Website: bh-photo
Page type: address-validator
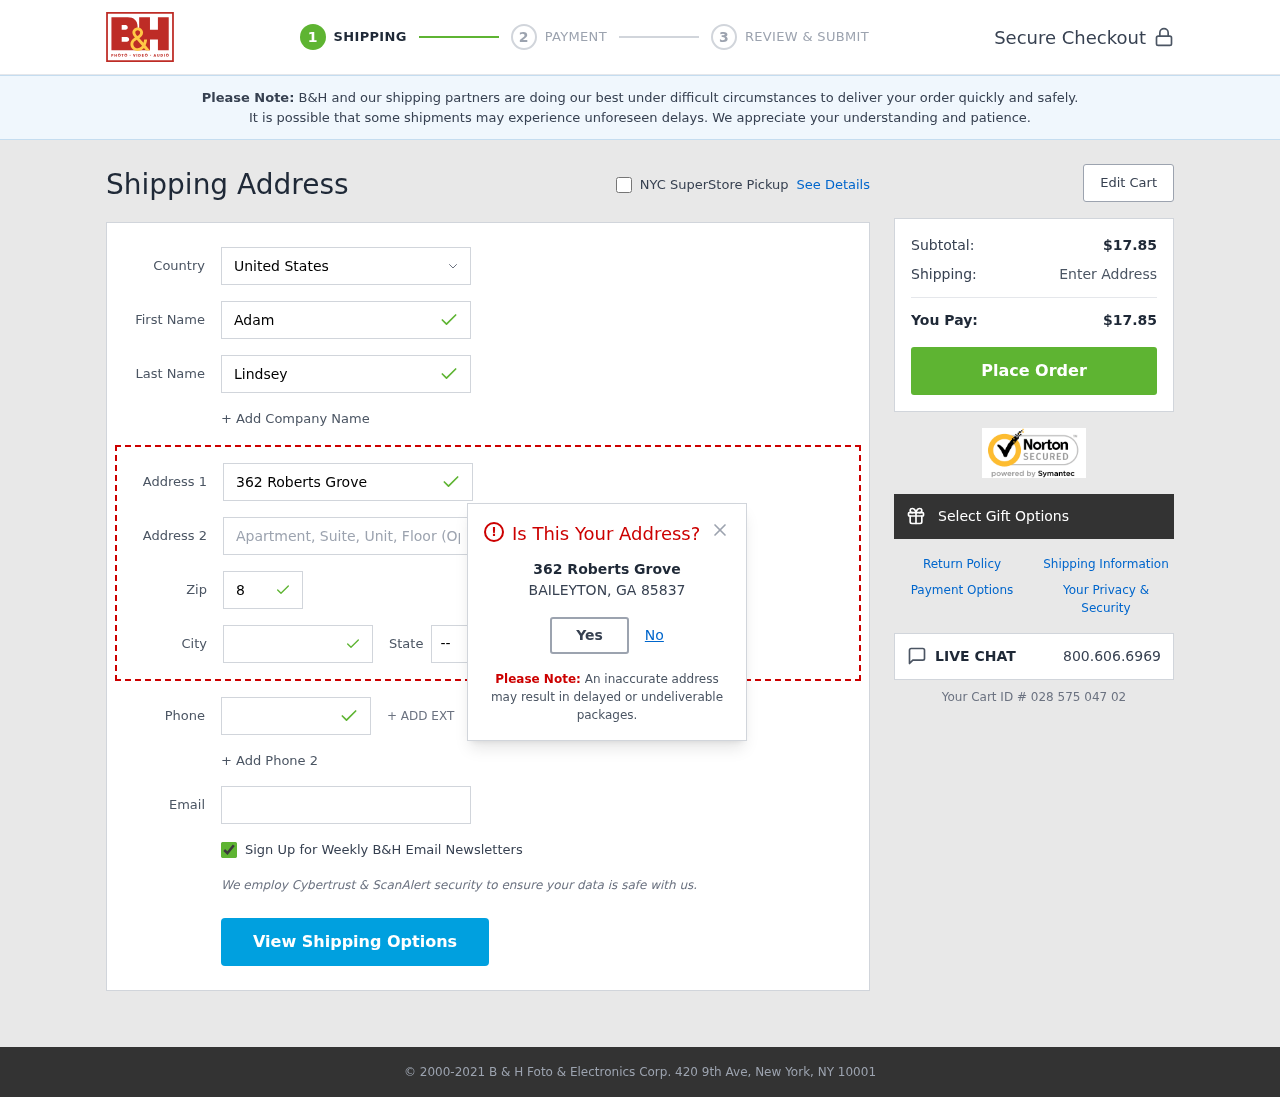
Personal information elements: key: PII_CITY
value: Baileyton
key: PII_COUNTRY
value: United States
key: PII_EMAIL
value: adam_lindsey@gmail.com
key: PII_FIRSTNAME
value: Adam
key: PII_LASTNAME
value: Lindsey
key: PII_PHONE
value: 5172084790
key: PII_POSTCODE
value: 85837
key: PII_STATE_ABBR
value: GA
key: PII_STREET
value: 362 Roberts Grove
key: PII_CITY_MODAL
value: BAILEYTON
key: PII_POSTCODE_FULL
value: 85837
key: PII_POSTCODE_NUMERIC
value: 85837
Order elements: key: ORDER_SUBTOTAL
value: $17.85
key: ORDER_TOTAL
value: $17.85
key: ORDER_ID
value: Your Cart ID # 028 575 047 02